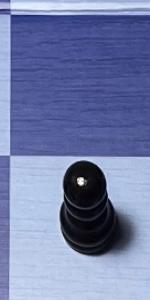
Label: Pawn_Black